Interaction volume radius: 5 \u00c5
Interaction volume height: 10 \u00c5
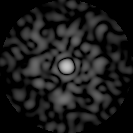
Disorder parameter: 0.7394